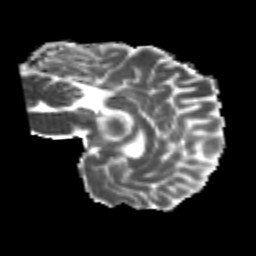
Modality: MD
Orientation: sagittal
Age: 22
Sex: male
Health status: healthy
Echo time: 0.074 s